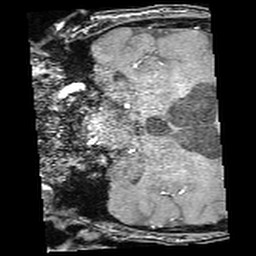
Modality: angio
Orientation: coronal
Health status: ill
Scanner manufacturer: philips
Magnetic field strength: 3 T
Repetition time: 0.018 s
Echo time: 0.003454 s